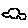
Label: car